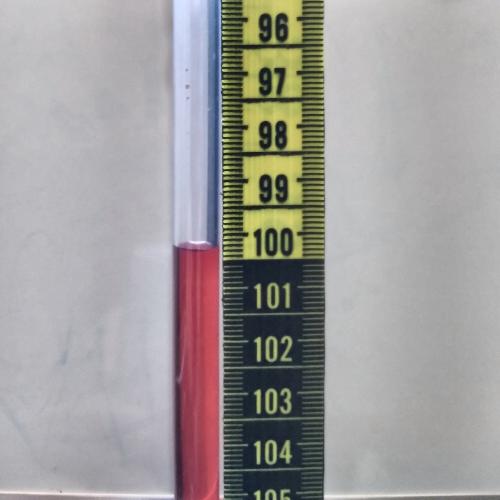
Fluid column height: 100.3 cm